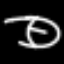
Label: hourglass